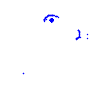
Particle: pion